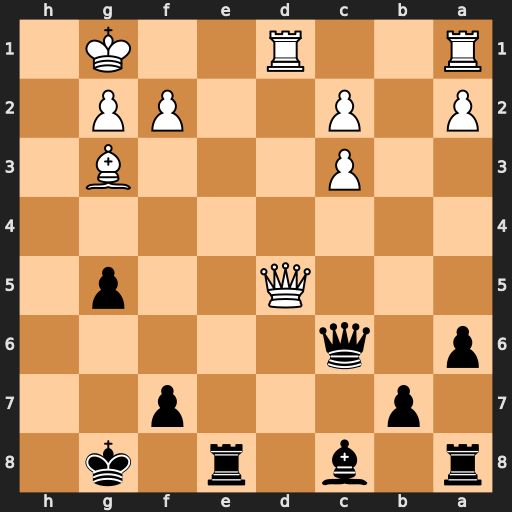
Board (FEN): r1b1r1k1/1p3p2/p1q5/3Q2p1/8/2P3B1/P1P2PP1/R2R2K1
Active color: b
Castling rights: -
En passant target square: -
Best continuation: Re1+ Rxe1 Qxd5